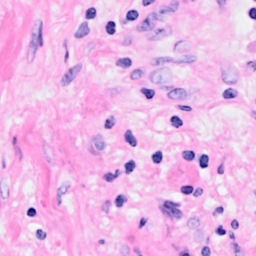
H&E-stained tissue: Breast